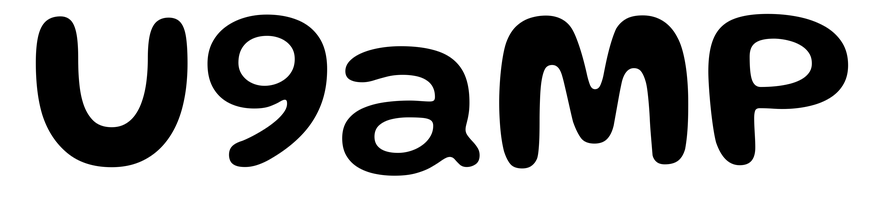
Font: Gluten_Medium